Interaction volume radius: 10 \u00c5
Interaction volume height: 10 \u00c5
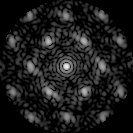
Disorder parameter: 0.3901